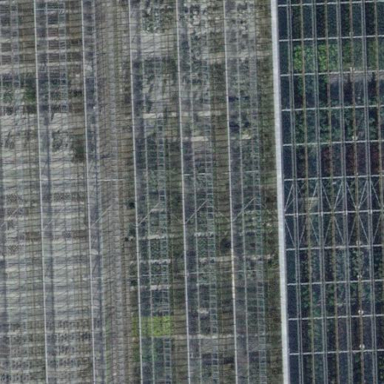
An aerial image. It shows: Greenhouse.